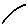
Label: line